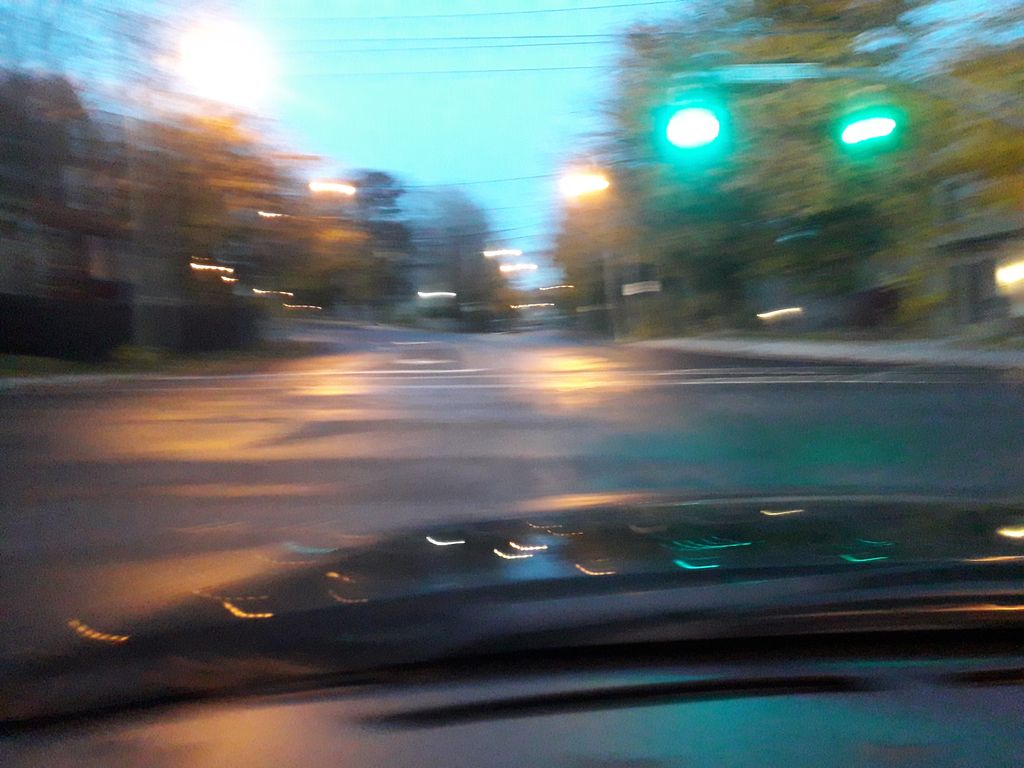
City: st_johns